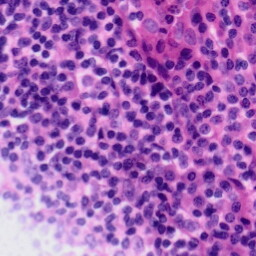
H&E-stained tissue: Tonsil